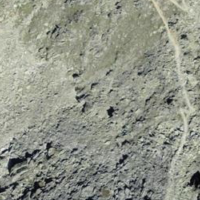
EUNIS habitat code: 48
Species observed at this site:
Saxifraga bryoides
Geum reptans
Saxifraga exarata
Silene acaulis
Sedum alpestre
Pyrrhocorax graculus
Prunella collaris